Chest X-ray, PA view. Patient: 63 years old, sex M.
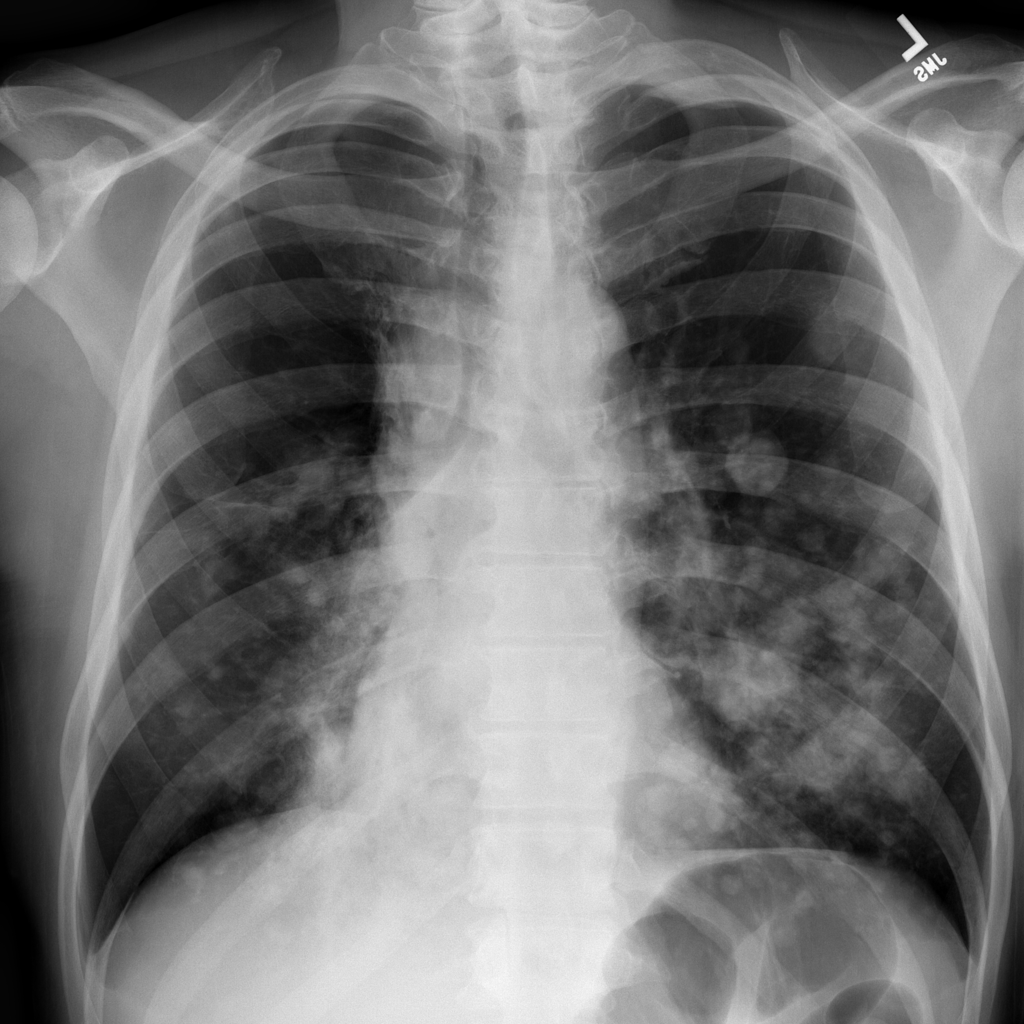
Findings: Consolidation, Mass